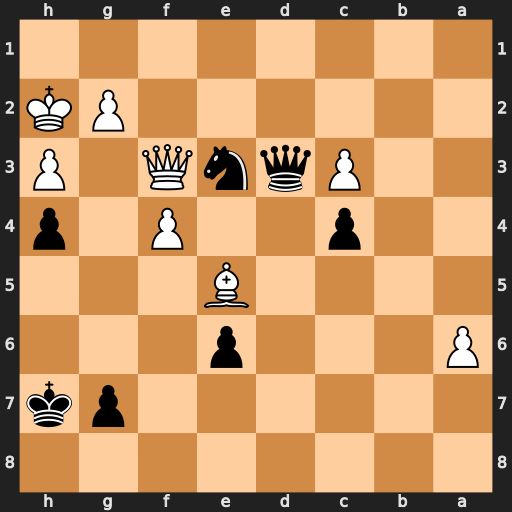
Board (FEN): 8/6pk/P3p3/4B3/2p2P1p/2PqnQ1P/6PK/8
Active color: b
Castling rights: -
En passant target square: -
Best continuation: Nf1+ Kg1 Ng3